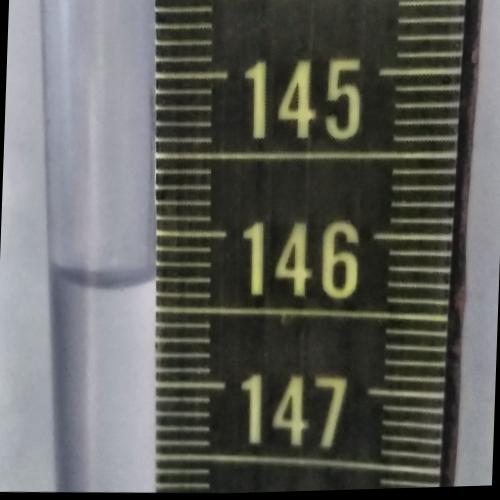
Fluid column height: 146.3 cm